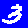
Digit: 3